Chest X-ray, PA view. Patient: 54 years old, sex M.
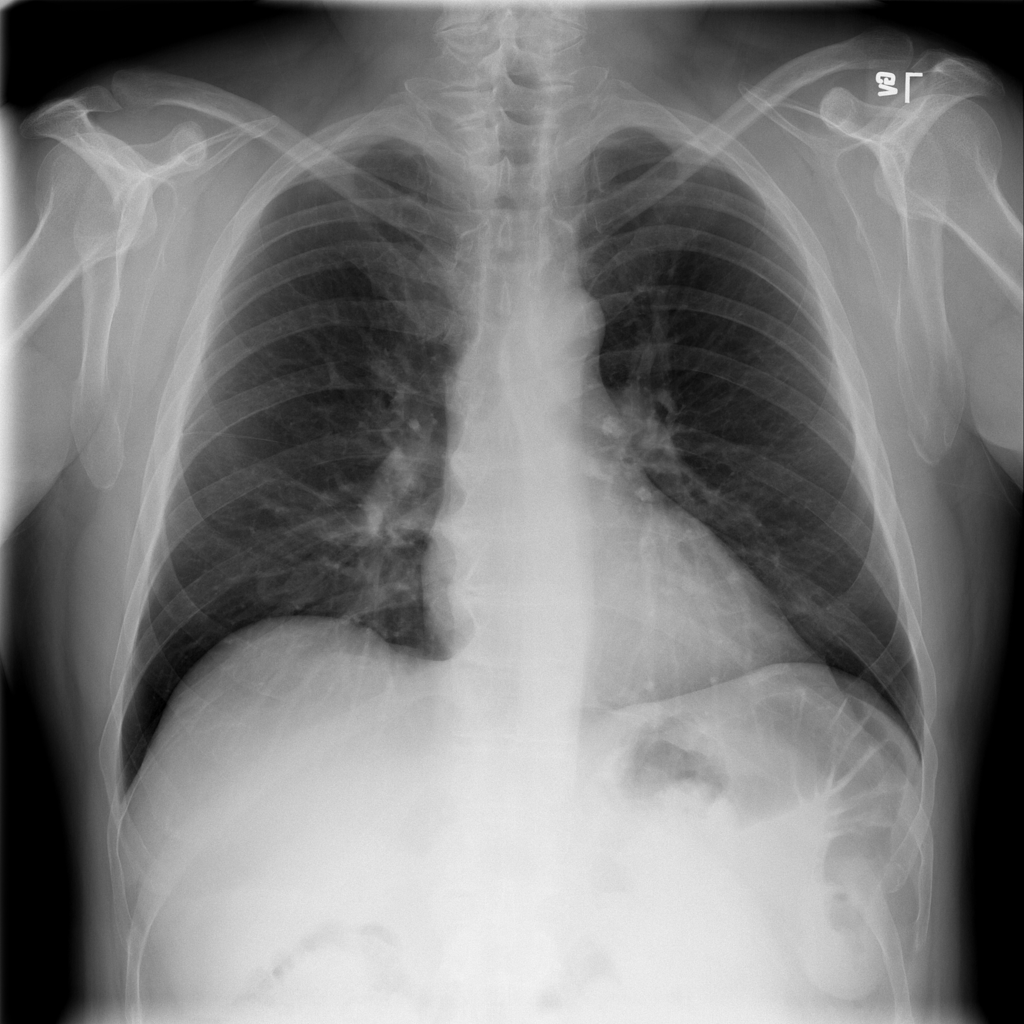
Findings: No Finding